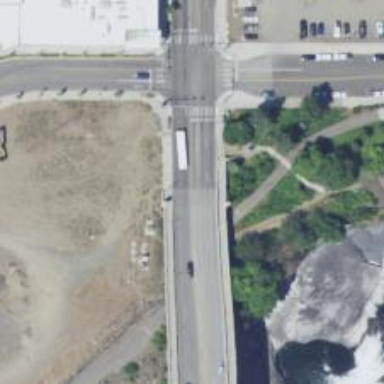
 crossing over bridge with arch structure."